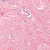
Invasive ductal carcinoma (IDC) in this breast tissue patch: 0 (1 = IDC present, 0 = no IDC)